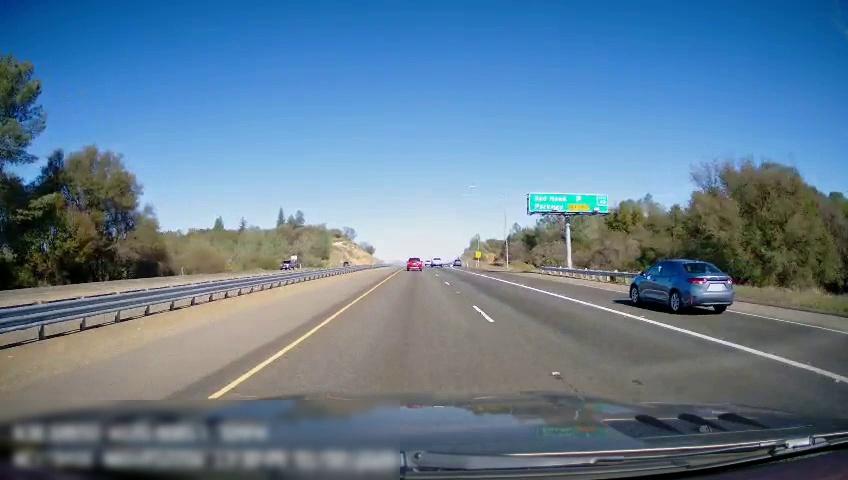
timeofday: Day
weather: Sunny
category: Drivable Space
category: Drivable Space
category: Vehicles | Truck
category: Vehicles | Car
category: Vehicles | Car
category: Vehicles | Truck
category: Lanes | Current Lane
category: Lanes | Current Lane
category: Lanes | Alternate Lane
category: Lanes | Alternate Lane
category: Traffic | Signs